Question: I'm making a game using the Unity3D game engine and C#.
In my game I have two 3d vectors, A-B and C-D. I'd like to determine the angle E but I dont know enough geometry and math to work out how.

What I want to do is..
Project the vector C-D onto a plane thats normal to A-B .
Then measure the angle on the plane between this projected vector and another vector that represents the intersection between the plane and another plane which has a completely flat orientation.
In your answer I'd appreciate it if you wrote the equations as if they were code (ie. this variable multiplied by this one divided by this etc.) and not mathematical notation which I dont know.
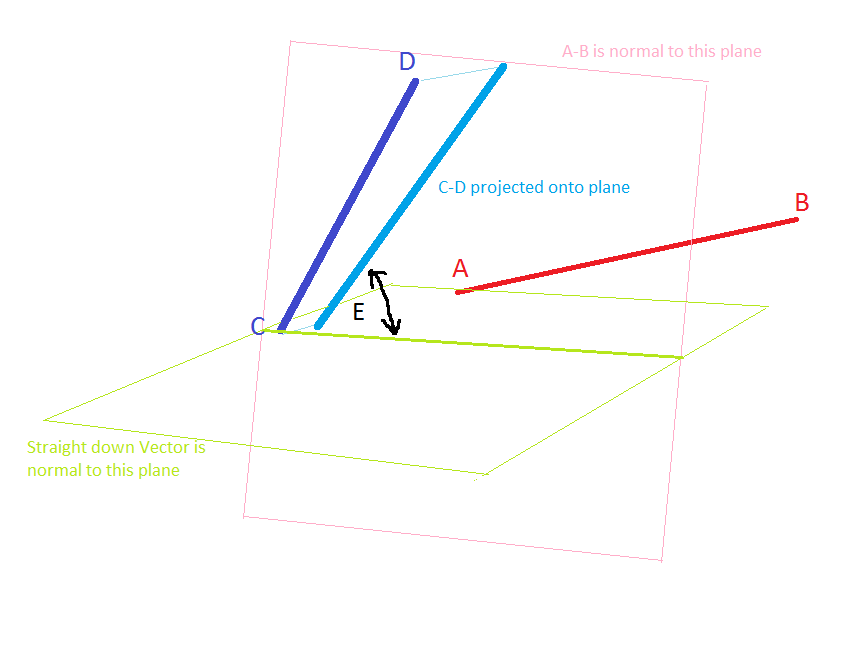
Answer: First of all, we decompose 'cd' in a part that is parallel to 'ab' and an orthogonal part. By subtracting the parallel part, we get the remaining orthogonal part which is equivalent to the projection on the desired plane:
'''
cdProj = cd - dot(ab, cd)/dot(ab, ab) * ab
'''
The desired angle is then simply given by the arcsine:
'''
e = asin(cdProj.y / length(cdProj))
'''